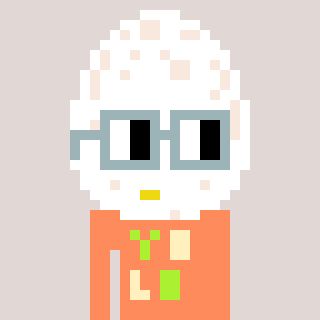
a pixel art character with square dark gray glasses, a egg-shaped head and a peachy-colored body on a warm background